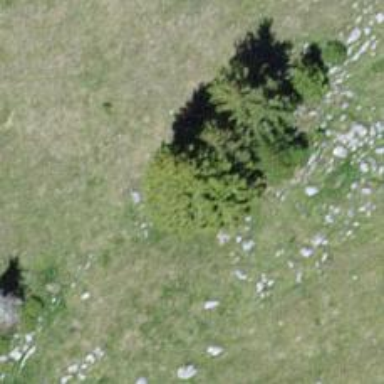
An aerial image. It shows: Needle-leaved tree in nature.